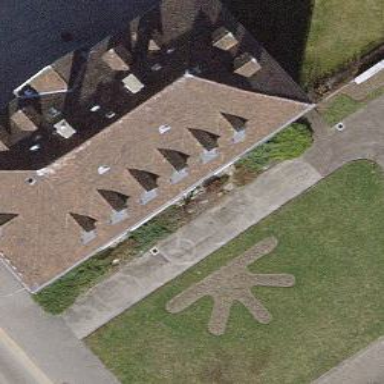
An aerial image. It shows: Hipped roof on apartment building.